Question: I am using jQuery Mobile to create a page using the following code:
'''
<fieldset data-role="controlgroup" data-type="horizontal">
<legend>Width:</legend>
<label>This never gets displayed on the screen</label>
<select name="select-native-11" id="select-native-11">
<option value="#">2</option>
<option value="#">3</option>
<option value="#">4</option>
</select>
<label for="select-native-12">Select Inches</label>
<select name="select-native-12" id="select-native-12">
<option value="#">1/2</option>
<option value="#">1/3</option>
<option value="#">1/4</option>
</select>
</fieldset>
</form>
'''
I get the following result:

How can I have the "Width" text and the select elements in a single line?
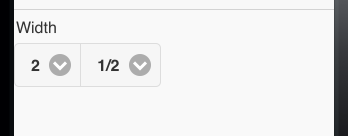
Answer: I am not sure what styles you inherit from jQuery mobile.. But basically you would want something like this.
'''
legend {
display:inline-block;
float:left;
}
'''
<URL>